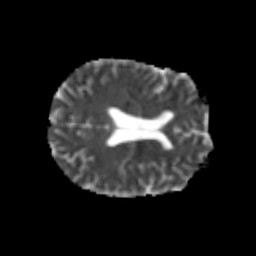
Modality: MD
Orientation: axial
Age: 25
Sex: male
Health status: healthy
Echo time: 0.074 s